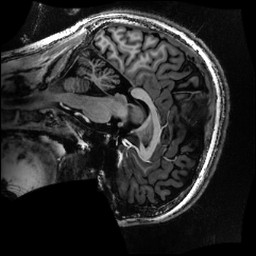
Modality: MP2RAGE
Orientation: sagittal
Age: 31
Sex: male
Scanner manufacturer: siemens
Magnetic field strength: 6.98 T
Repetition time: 6 s
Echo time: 0.00283 s